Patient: sex F, age 59
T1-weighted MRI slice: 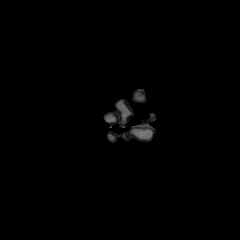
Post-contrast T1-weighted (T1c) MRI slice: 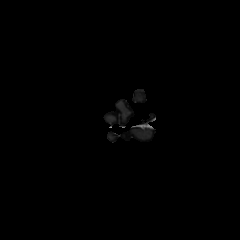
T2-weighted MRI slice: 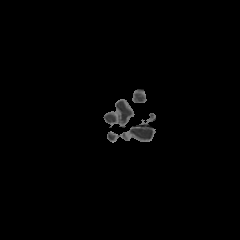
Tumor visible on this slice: no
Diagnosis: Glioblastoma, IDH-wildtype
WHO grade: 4